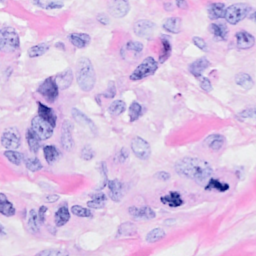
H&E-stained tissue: Breast